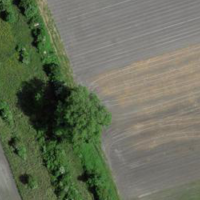
EUNIS habitat code: 52
Species observed at this site:
Corvus corone
Larus michahellis
Acer campestre
Milvus migrans
Milvus milvus
Corvus frugilegus
Buteo buteo
Cornus sanguinea
Capreolus capreolus